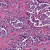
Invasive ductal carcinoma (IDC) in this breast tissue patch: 0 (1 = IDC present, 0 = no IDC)